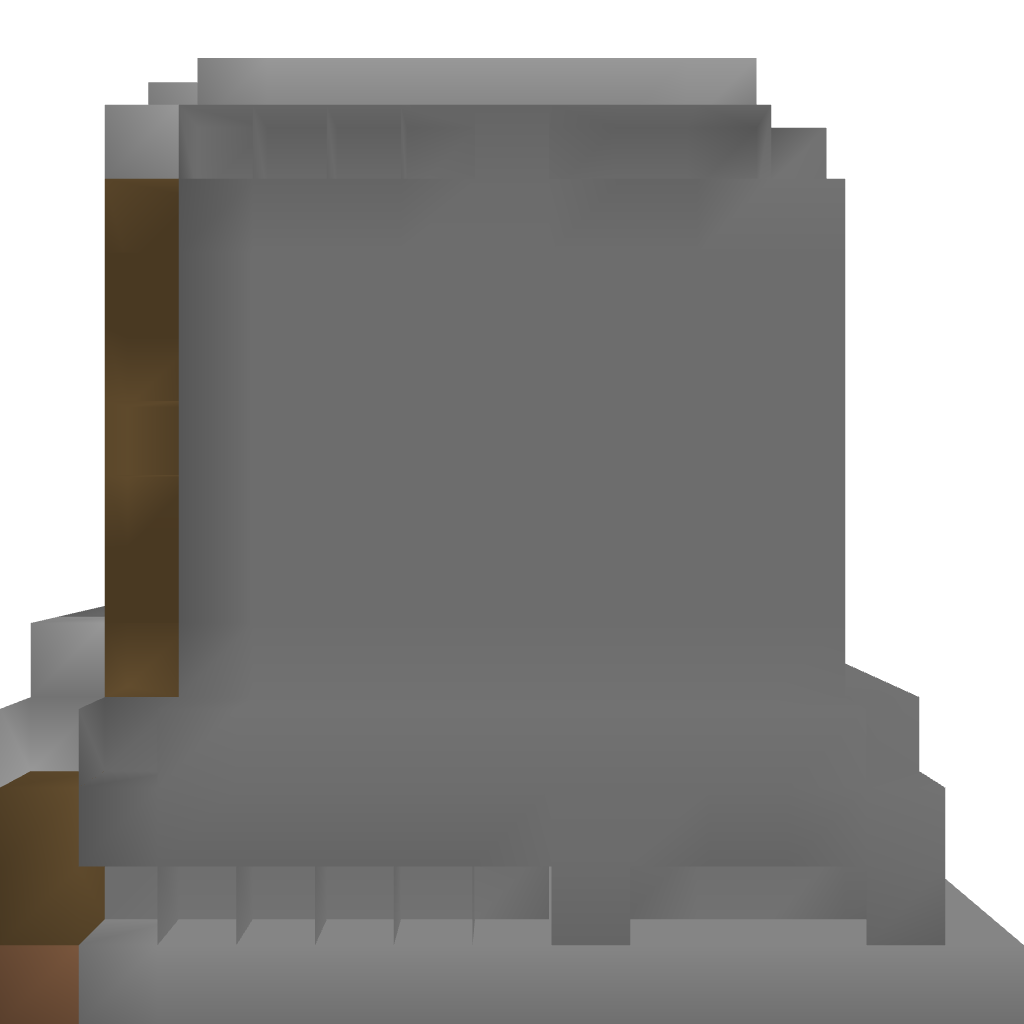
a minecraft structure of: Skin - Plant Melon / Watermelon